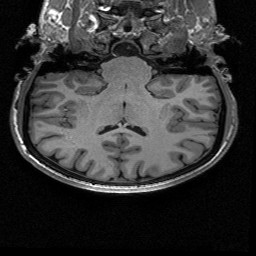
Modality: T1w
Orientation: sagittal
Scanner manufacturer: siemens
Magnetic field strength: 3 T
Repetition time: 2.53 s
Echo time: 0.00267 s